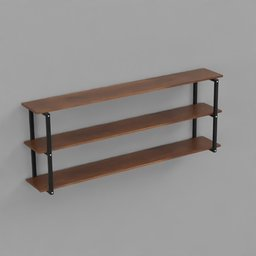
Label: furniture